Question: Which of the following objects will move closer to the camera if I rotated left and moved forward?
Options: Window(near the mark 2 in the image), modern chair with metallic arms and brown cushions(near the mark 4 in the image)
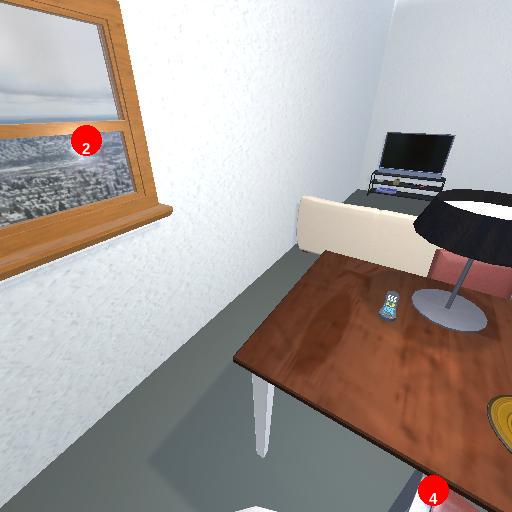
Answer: Window(near the mark 2 in the image)